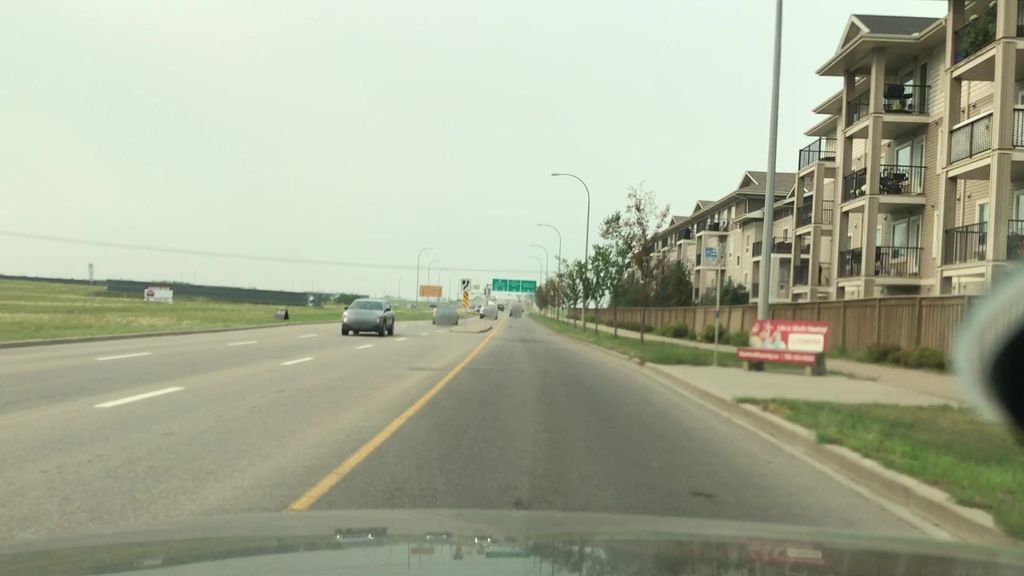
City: edmonton